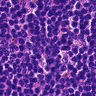
Metastatic tissue present: no